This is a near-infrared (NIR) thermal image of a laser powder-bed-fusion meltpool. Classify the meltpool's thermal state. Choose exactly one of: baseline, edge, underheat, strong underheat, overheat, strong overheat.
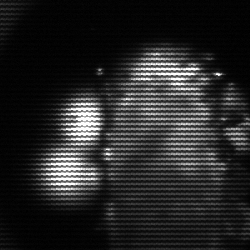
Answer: strong underheat